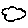
Label: cloud